Question: webView which have hyperlinks to add the 'target = " _blank "' can not be opened.
I developing a webview-like application, but i have one problem. How to open link in new window in current application - not in safari?
Thanks for help.

@Rob Keniger The code is not running.why?
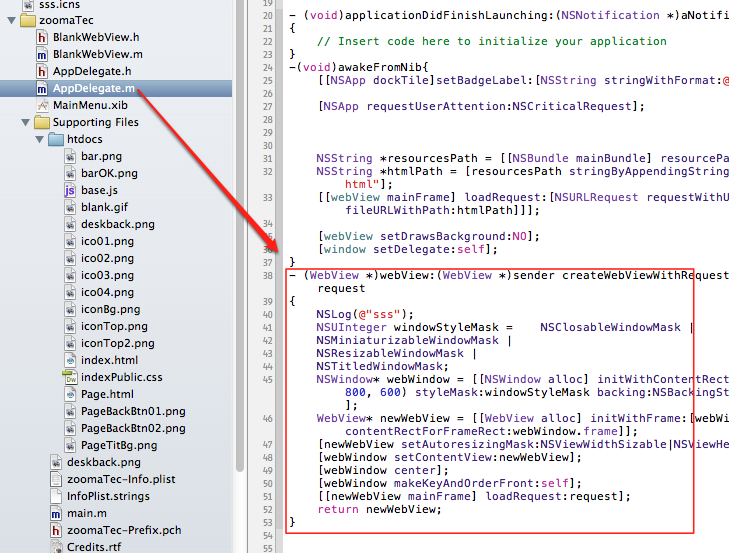
Answer: You need to set an object as the 'UIDelegate' of your 'WebView' and in that object implement the <URL> method.
In your implementation of that method, you need to open a new window containing a separate 'WebView' and then tell its 'mainFrame' to load the 'URLRequest' passed as a parameter to the method.
I've looked at your code. You need to assign an object as the web view's 'UIDelegate', so add a '[webView setUIDelegate:self]' line into 'applicationDidFinishLaunching:'.
A very simple example of how to implement the delegate would be:
'''
- (WebView *)webView:(WebView *)sender createWebViewWithRequest:(NSURLRequest *)request
{
NSUInteger windowStyleMask = NSClosableWindowMask |
NSMiniaturizableWindowMask |
NSResizableWindowMask |
NSTitledWindowMask;
NSWindow* webWindow = [[NSWindow alloc] initWithContentRect:NSMakeRect(0, 0, 800, 600) styleMask:windowStyleMask backing:NSBackingStoreBuffered defer:NO];
WebView* newWebView = [[WebView alloc] initWithFrame:[webWindow contentRectForFrameRect:webWindow.frame]];
[newWebView setAutoresizingMask:NSViewWidthSizable|NSViewHeightSizable];
[webWindow setContentView:newWebView];
[webWindow center];
[webWindow makeKeyAndOrderFront:self];
[[newWebView mainFrame] loadRequest:request];
return newWebView;
}
'''